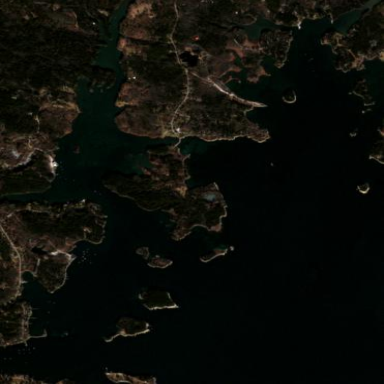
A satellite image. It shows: Island with natural coastline.